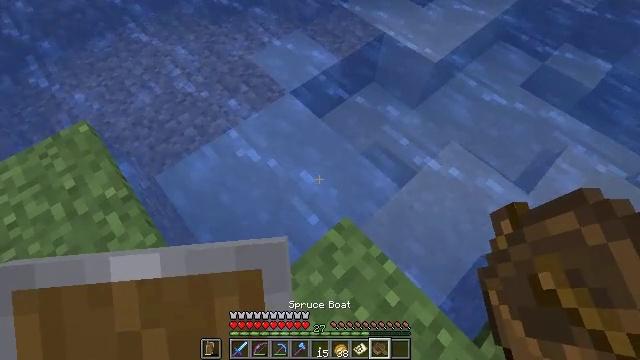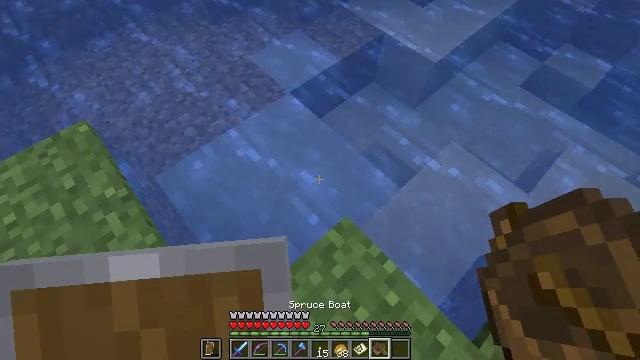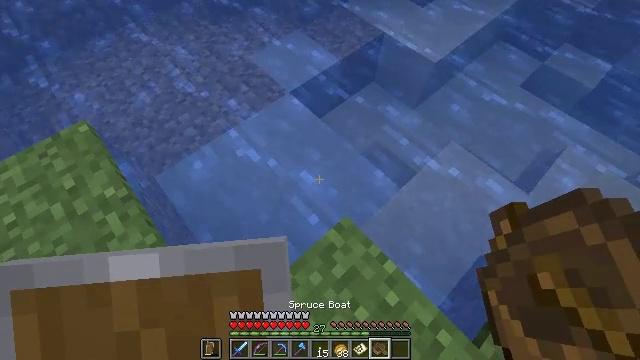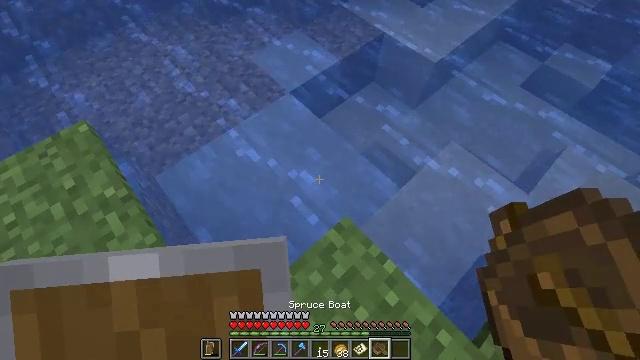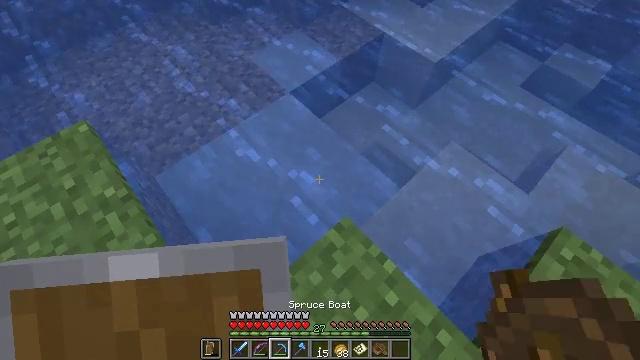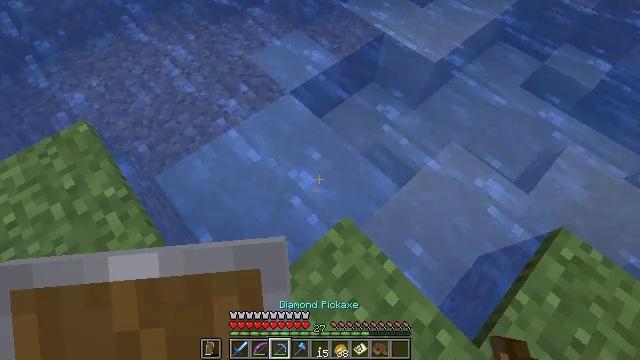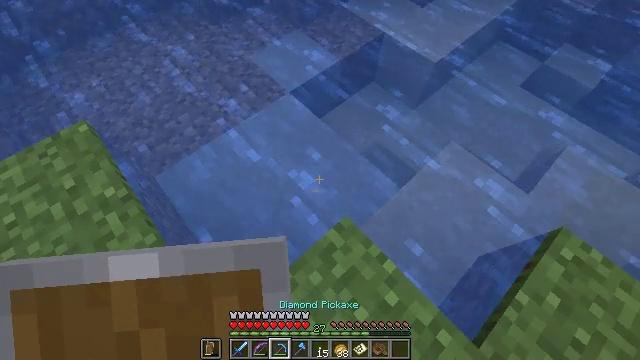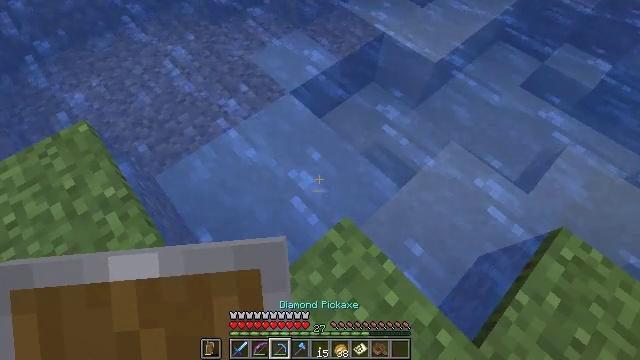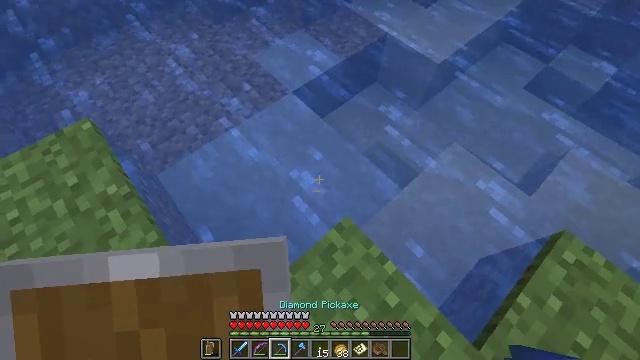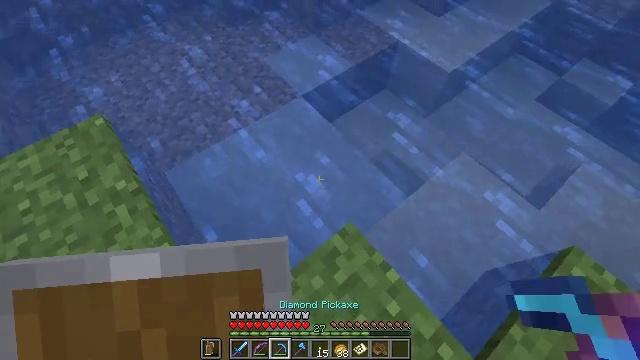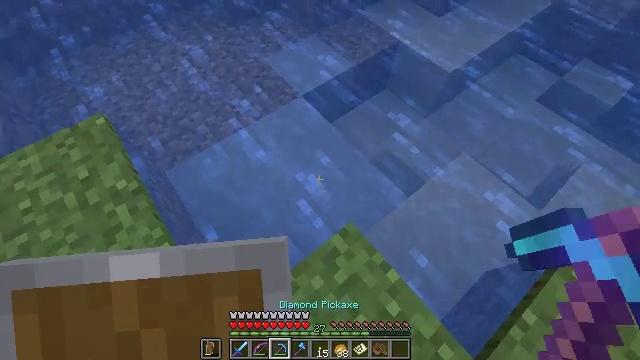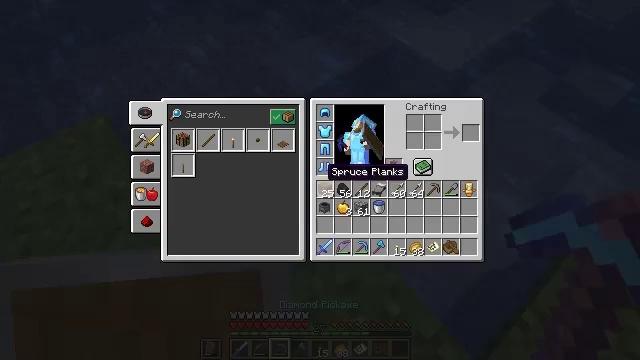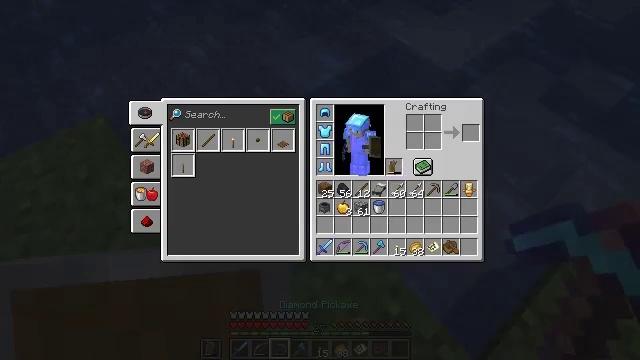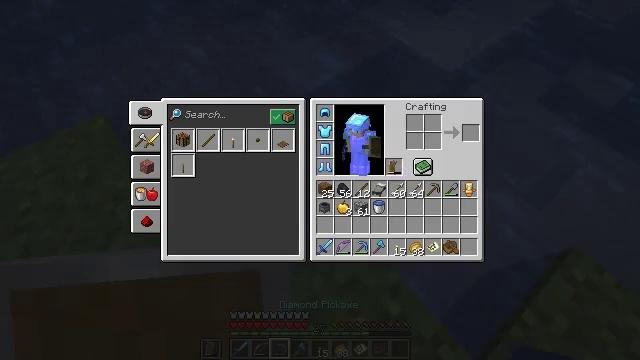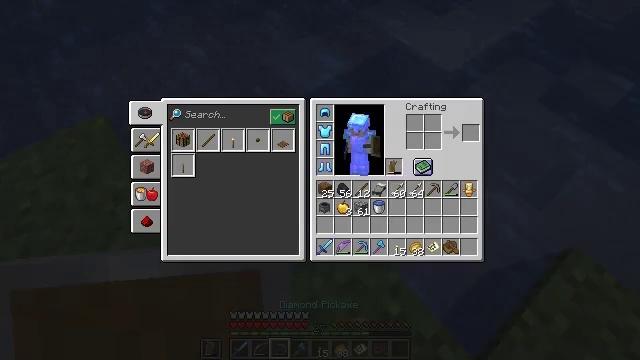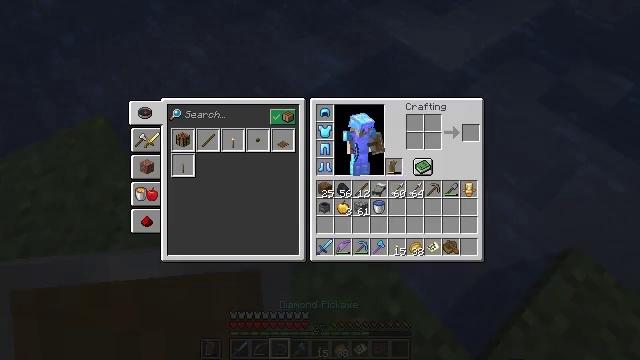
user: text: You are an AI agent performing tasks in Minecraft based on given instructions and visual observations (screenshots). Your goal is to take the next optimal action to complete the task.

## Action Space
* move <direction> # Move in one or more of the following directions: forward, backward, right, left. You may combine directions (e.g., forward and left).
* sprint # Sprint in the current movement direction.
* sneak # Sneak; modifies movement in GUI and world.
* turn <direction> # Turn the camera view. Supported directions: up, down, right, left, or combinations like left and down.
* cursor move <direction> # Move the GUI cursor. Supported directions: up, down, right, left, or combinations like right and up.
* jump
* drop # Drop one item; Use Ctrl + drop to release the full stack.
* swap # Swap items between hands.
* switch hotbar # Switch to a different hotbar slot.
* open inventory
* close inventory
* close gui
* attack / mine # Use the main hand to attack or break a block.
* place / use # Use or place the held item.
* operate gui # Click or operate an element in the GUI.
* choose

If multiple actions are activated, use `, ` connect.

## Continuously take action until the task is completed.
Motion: motion action
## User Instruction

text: Collect clay by holding down the left mouse button.
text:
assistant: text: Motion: no_op
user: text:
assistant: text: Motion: no_op
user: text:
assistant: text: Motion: no_op
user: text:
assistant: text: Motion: switch to hotbar 3
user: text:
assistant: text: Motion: switch to hotbar 3
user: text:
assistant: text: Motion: switch to hotbar 3
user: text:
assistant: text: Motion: no_op
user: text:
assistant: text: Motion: no_op
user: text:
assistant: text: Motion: turn left
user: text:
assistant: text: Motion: no_op
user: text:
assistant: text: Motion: close inventory
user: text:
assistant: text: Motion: close inventory
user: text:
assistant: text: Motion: cursor move right, open gui
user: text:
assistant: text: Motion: cursor move right
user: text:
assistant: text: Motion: sneak, cursor move right
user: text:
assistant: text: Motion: sneak, cursor move down
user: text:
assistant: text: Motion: sneak, cursor move left
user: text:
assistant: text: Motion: sneak
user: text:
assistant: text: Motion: sneak, cursor move right
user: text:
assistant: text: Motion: sneak, operate gui
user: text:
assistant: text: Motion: sneak, operate gui
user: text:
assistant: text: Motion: sneak, operate gui
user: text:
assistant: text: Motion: sneak
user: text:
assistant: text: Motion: no_op
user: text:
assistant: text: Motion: turn left, close gui
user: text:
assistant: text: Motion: turn left
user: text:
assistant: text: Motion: no_op
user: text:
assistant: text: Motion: no_op
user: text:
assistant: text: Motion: no_op
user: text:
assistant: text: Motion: no_op